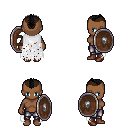
a pixel art fantasy rpg character, female body template, human, dark skin, white tattered cape, metal pants, black short mohawk hairstyle, brown shoes, shield, four views (front, back, left, right), 2x2 character sprite sheet, small pixel art, hard edges, no anti-aliasing